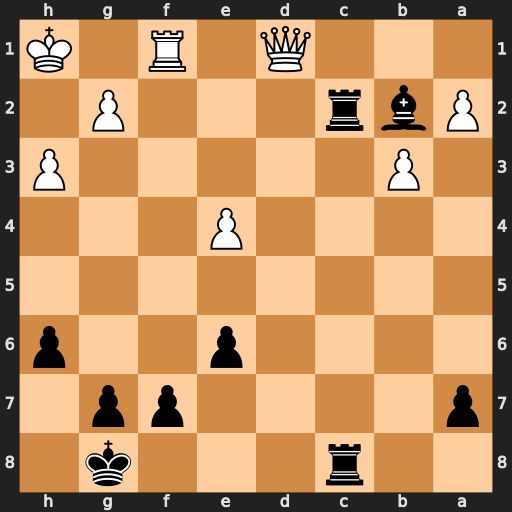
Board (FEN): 2r3k1/p4pp1/4p2p/8/4P3/1P5P/Pbr3P1/3Q1R1K
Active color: b
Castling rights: -
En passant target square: -
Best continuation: Rc1 Qf3 Rxf1+ Qxf1 Rc1 Qxc1 Bxc1